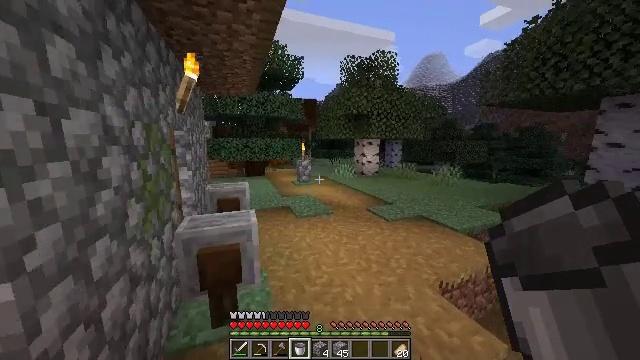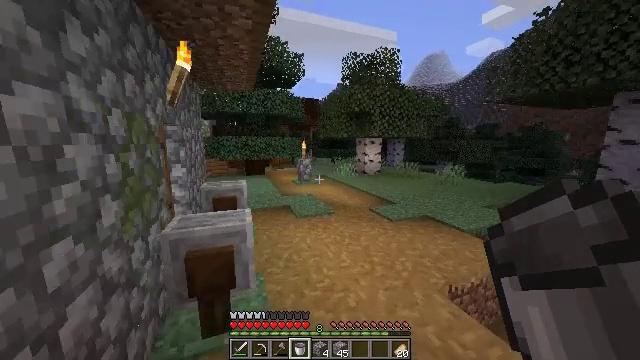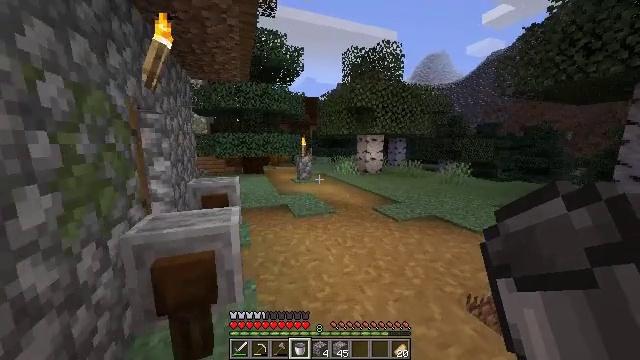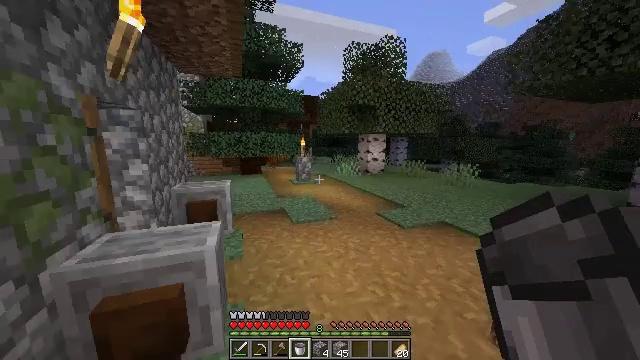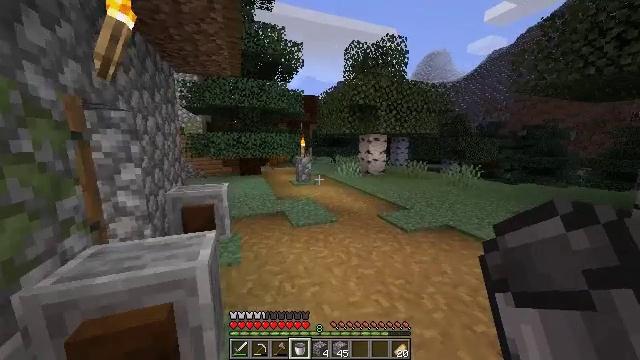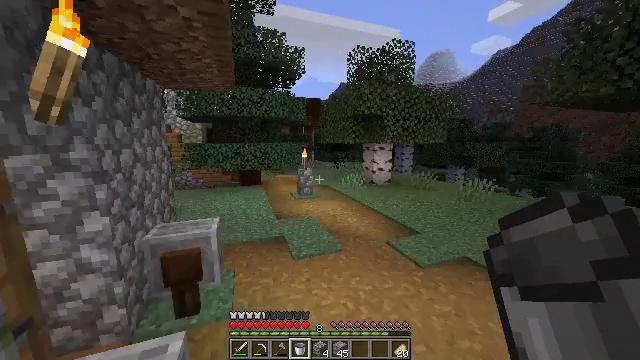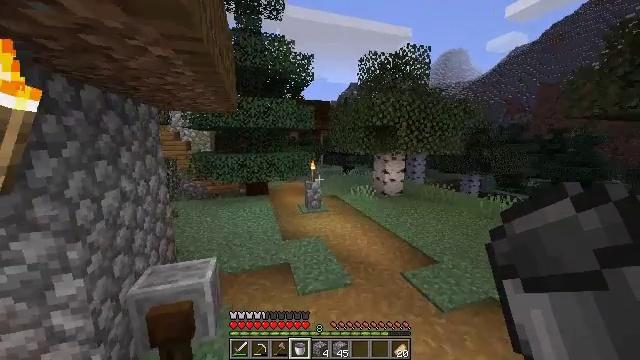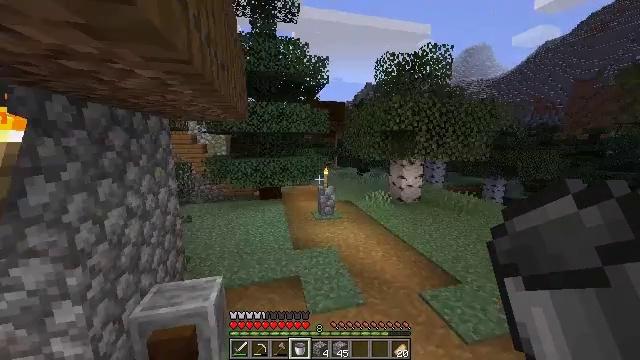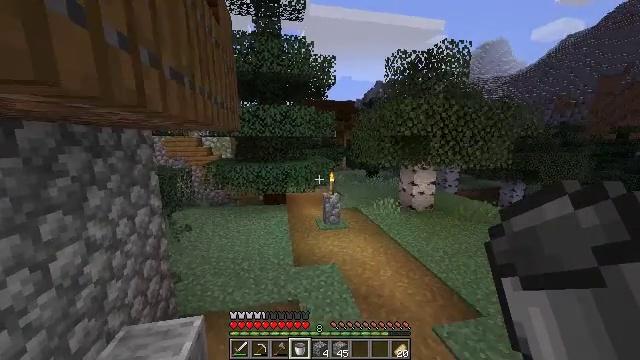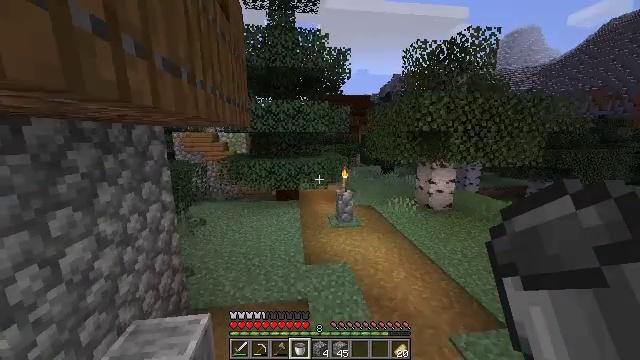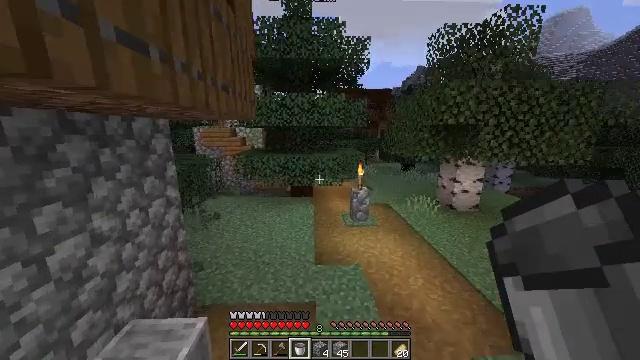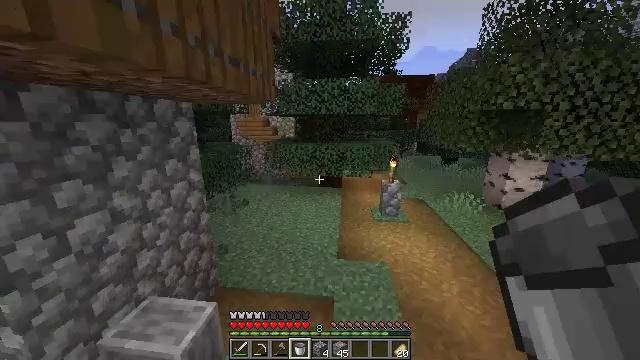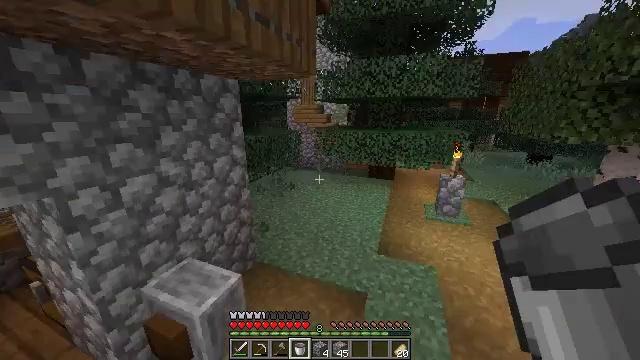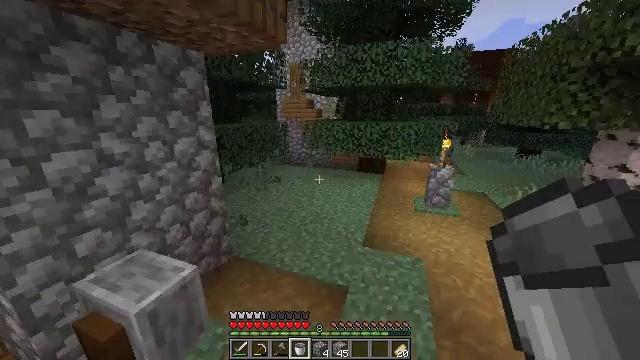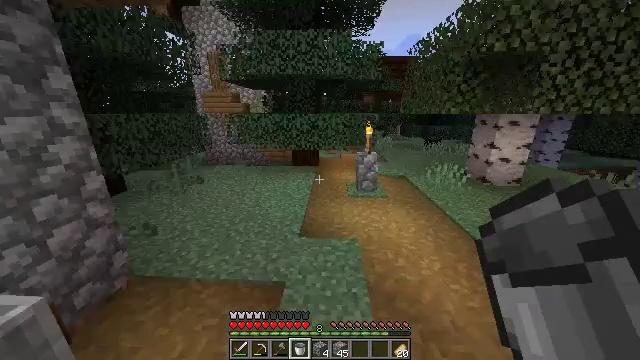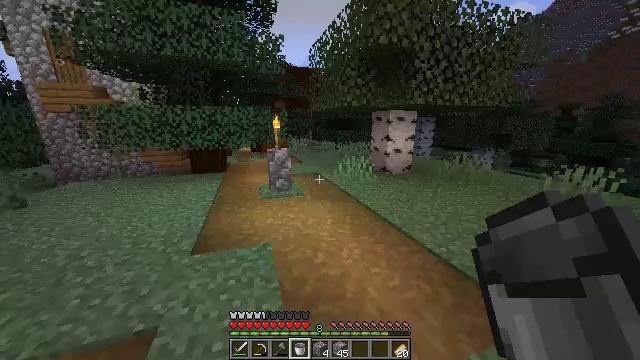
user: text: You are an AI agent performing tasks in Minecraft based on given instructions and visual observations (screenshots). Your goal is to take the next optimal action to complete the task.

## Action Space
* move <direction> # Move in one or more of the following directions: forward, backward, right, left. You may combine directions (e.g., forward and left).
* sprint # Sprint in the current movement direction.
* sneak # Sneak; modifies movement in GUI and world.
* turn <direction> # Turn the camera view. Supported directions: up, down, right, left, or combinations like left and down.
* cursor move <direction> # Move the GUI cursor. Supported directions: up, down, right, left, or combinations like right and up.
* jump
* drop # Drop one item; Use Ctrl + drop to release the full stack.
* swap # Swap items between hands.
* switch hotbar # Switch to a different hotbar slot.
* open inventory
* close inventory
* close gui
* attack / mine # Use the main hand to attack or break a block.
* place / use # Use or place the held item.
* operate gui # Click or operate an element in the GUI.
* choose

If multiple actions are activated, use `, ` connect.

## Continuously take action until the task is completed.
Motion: motion action
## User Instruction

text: Gather spruce leaves to collect foliage.
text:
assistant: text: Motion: move forward and move left, sprint, jump
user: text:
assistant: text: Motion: move forward, sprint, jump
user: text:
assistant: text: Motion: move forward, sprint, jump
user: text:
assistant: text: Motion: move forward, sprint, jump
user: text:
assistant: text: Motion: move forward, sprint, jump
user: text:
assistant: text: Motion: move forward and move right, sprint, turn left, jump
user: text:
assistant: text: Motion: move forward and move right, sprint, turn left, jump
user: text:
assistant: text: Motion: move forward and move right, sprint, turn left, jump
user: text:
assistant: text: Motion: move forward and move right, sprint, turn left and down, jump
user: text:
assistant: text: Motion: move forward and move right, sprint, turn left and down, jump
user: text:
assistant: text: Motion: move forward and move right, sprint, turn left and down, jump
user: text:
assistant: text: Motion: move forward and move right, sprint, turn left and down, jump
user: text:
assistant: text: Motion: move forward and move right, sprint, turn right, jump
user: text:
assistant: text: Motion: move forward and move right, sprint, turn right, jump
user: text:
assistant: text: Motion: move forward and move right, sprint, turn right and up, jump
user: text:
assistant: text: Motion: move forward and move right, sprint, turn right and up, jump
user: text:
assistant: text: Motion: move forward and move right, sprint, jump
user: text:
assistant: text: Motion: move forward and move right, sprint, jump
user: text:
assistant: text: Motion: move forward and move right, sprint, turn left, jump
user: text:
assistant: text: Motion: move forward and move right, sprint, jump
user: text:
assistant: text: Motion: move forward, sprint, jump
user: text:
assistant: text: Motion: move forward, sprint, turn left, jump
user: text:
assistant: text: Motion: move forward, sprint, turn left and up, jump
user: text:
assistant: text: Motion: move forward, sprint, turn left, jump
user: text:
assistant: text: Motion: move forward, sprint, jump
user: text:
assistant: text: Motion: move forward, sprint
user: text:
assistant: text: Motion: move forward, sprint
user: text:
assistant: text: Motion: move forward, sprint
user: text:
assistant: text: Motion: move forward, sprint
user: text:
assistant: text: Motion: move forward